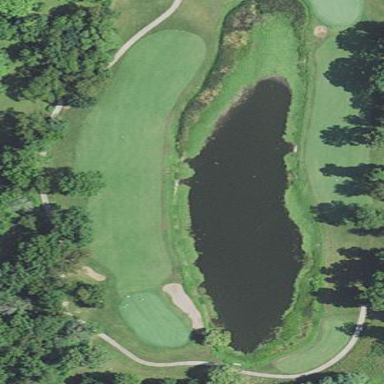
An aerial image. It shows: Scenic golf fairway.